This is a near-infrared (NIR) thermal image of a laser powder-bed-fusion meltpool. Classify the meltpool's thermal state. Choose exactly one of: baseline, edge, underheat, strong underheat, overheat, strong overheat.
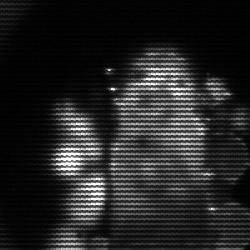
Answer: strong underheat